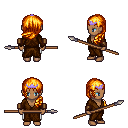
a pixel art fantasy rpg character, female body template, human, dark skin, brown robe, white pants, light blonde left-swept hairstyle, purple tiara, leather bracers, spear, four views (front, back, left, right), 2x2 character sprite sheet, small pixel art, hard edges, no anti-aliasing